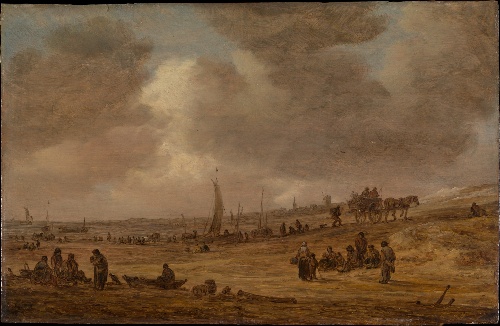
Title: A Beach with Fishing Boats
Artist: Jan van Goyen
Artist bio: Dutch, Leiden 1596–1656 The Hague
Date: probably 1653
Object type: Painting
Classification: Paintings
Medium: Oil on wood
Dimensions: 11 x 17 in. (27.9 x 43.2 cm)
Department: European Paintings
Credit line: From the Collection of Rita and Frits Markus, Bequest of Rita Markus, 2005
Accession year: 2005
Repository: Metropolitan Museum of Art, New York, NY
Tags: Beaches|Horses|Boats|Carts